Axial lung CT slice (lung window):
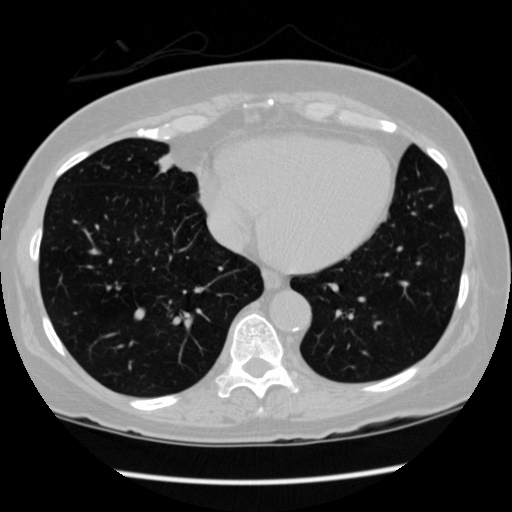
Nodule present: no